Question: I've designed following UINavigationBar however i'm a bit confused whether it is possible to add a segmentControl like this below? What would be the best way to achieve such?

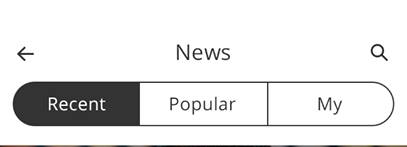
Answer: Extension of UInavigation bar. (Sorry, doesn't answer Peter's question.)
In Xcode, File - New - Swift File- Name the class.
'''
import UIKit
import Foundation
extension UINavigationController
{
func makeBlackNavigationbar (){
print("black navigation")
navigationController?.navigationBarHidden = false
}
}
extension UINavigationBar
{
func makeBlackNavigationBar ()
{
barTintColor = UIColor.blackColor()
let titleDict: NSDictionary = [NSForegroundColorAttributeName: UIColor.whiteColor()]
titleTextAttributes = titleDict as [NSObject : AnyObject]
}
}
'''
It can be implemented anywhere in the project.
'''
self.navigationController?.makeBlackNavigationbar()
self.navigationController?.navigationBar.makeBlackNavigationBar()
'''